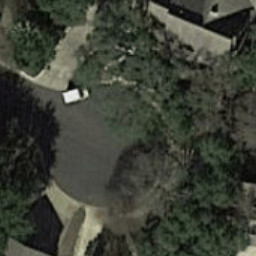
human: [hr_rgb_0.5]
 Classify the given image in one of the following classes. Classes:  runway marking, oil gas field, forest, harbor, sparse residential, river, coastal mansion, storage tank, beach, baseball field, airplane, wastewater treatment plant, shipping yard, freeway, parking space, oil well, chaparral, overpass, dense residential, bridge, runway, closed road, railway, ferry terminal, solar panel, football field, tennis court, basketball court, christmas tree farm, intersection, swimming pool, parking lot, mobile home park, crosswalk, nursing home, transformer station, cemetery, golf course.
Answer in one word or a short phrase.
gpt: closed road